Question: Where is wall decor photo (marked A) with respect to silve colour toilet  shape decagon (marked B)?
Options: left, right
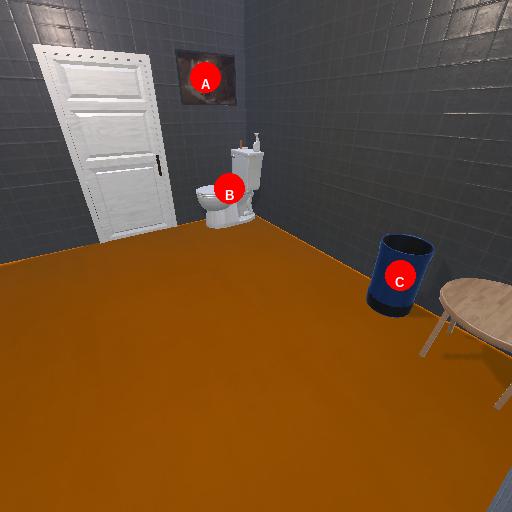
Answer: left